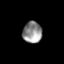
Tissue: skin
Cell type: Epithelial cells
Senescence score: 0.2444
Nuclear area (px): 404
Mean DAPI intensity: 142.203